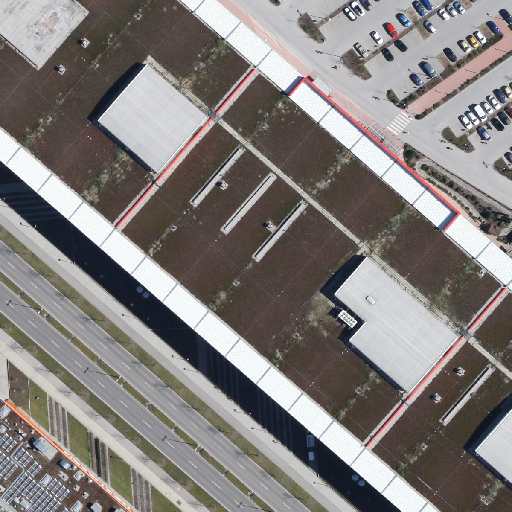
Referring expression: vehicle